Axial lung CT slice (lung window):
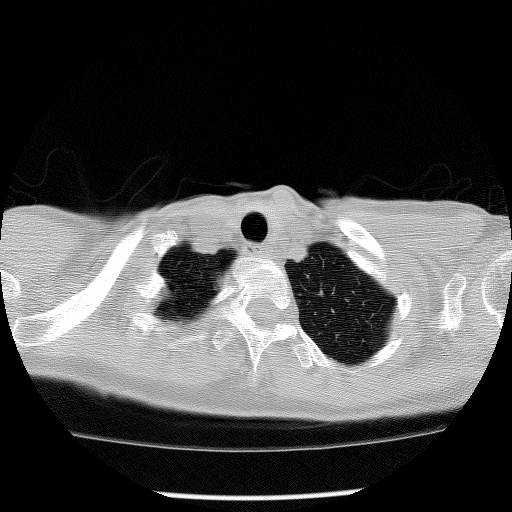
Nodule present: no